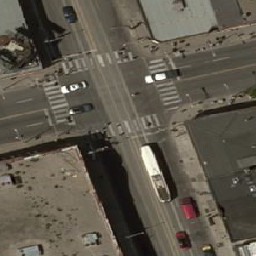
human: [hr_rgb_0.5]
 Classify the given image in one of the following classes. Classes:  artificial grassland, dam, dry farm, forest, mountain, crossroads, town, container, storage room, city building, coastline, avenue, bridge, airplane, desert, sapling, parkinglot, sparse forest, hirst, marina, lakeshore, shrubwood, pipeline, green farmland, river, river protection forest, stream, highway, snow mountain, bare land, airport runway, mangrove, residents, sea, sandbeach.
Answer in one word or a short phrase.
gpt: crossroads